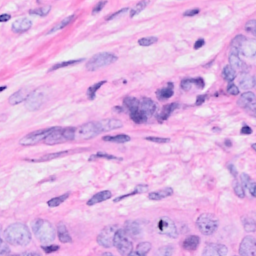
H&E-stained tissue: Breast